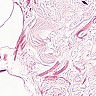
Metastatic tissue present: no